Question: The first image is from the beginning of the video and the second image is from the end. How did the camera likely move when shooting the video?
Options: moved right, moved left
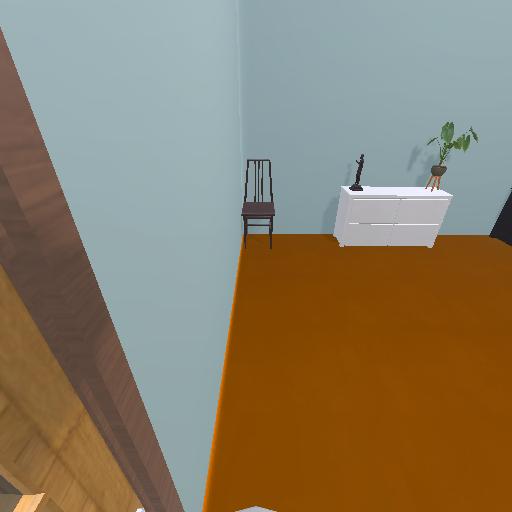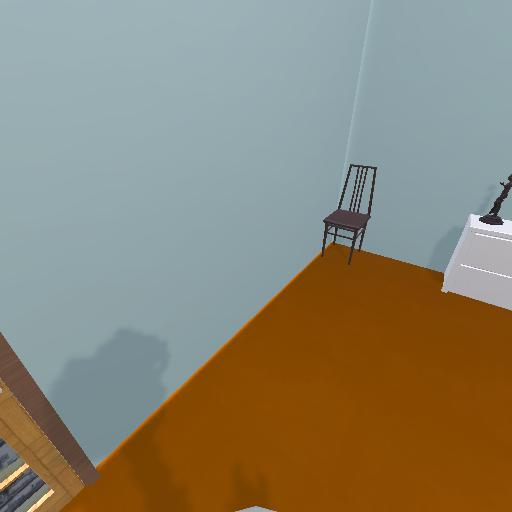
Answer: moved right